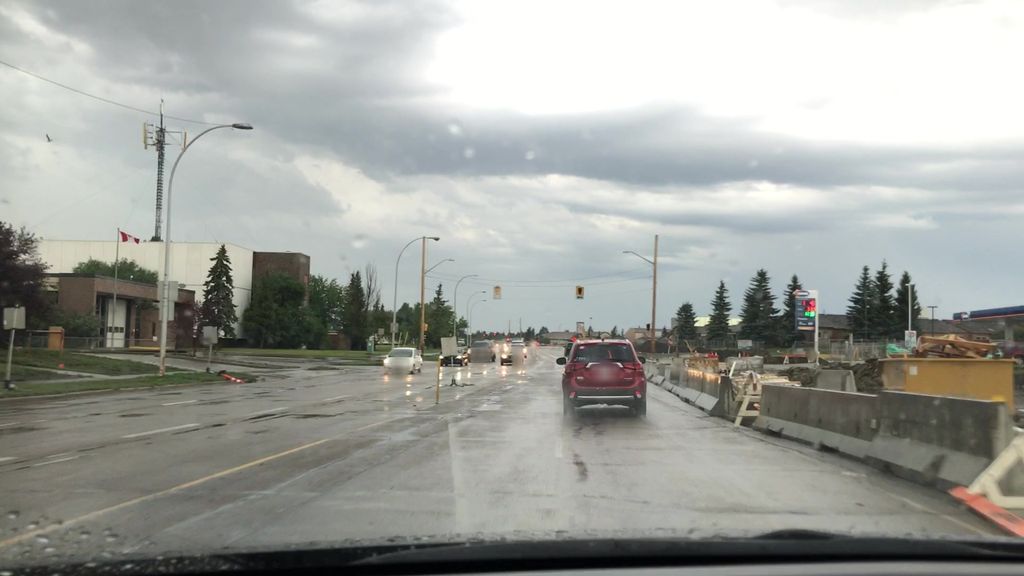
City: edmonton